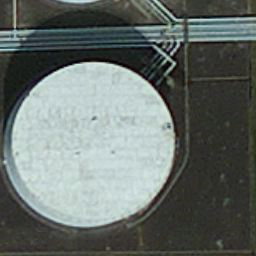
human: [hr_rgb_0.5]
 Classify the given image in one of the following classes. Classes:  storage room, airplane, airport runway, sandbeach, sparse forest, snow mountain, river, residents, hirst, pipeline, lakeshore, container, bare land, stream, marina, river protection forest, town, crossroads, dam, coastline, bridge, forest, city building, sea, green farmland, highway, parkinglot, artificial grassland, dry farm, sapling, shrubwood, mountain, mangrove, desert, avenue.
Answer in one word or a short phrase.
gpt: storage room